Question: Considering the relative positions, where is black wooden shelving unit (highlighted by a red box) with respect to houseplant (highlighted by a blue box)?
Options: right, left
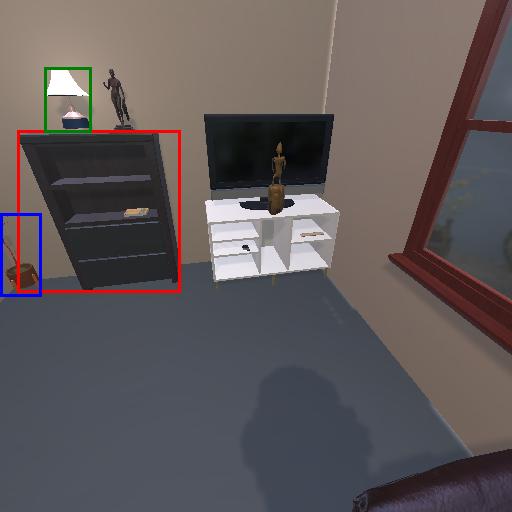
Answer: right